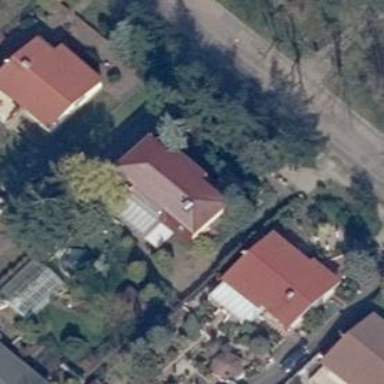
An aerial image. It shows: Residential building.